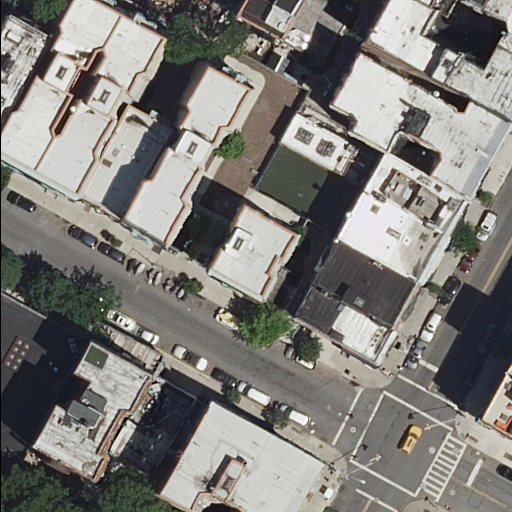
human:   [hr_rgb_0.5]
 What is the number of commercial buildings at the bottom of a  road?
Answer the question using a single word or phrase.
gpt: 0

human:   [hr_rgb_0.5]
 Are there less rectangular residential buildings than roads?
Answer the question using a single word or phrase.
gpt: no

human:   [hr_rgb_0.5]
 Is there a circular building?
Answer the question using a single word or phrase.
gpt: no

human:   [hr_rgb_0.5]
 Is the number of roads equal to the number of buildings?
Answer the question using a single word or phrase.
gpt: no

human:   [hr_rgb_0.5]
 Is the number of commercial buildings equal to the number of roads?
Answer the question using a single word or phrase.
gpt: no

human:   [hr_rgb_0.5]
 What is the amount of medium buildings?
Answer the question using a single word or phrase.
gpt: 17

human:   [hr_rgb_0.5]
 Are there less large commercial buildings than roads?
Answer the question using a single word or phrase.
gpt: yes

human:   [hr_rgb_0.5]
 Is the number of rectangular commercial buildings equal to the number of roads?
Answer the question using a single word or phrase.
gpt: no

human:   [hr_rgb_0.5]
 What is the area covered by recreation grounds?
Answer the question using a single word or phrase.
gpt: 0m2

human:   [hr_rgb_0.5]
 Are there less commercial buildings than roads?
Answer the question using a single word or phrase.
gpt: yes

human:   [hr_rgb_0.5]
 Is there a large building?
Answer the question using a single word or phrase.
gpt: no

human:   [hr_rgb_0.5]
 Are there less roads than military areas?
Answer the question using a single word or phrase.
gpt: no

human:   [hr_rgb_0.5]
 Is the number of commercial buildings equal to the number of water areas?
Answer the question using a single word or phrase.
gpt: yes

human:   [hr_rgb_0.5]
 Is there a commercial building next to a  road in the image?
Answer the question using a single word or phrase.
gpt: no

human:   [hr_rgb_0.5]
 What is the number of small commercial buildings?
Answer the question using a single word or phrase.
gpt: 0

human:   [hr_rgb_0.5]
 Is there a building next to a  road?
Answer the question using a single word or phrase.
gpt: yes

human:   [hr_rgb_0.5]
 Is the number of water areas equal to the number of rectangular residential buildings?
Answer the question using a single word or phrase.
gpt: no

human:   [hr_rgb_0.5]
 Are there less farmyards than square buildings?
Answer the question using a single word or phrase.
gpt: no

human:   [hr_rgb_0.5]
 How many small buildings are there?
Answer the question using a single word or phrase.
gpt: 5

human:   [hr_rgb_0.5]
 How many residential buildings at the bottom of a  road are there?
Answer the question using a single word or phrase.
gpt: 5

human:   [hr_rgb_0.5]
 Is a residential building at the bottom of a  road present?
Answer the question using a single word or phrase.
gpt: yes

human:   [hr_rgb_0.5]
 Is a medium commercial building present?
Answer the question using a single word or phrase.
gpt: no

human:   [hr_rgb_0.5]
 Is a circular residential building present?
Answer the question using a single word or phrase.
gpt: no

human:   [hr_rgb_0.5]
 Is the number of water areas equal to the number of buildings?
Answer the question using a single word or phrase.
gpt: no

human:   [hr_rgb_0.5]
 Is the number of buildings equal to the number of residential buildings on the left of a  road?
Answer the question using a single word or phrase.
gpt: no

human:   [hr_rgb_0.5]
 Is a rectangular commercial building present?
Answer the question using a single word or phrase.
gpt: no

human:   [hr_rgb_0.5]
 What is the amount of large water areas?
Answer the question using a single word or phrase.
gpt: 0

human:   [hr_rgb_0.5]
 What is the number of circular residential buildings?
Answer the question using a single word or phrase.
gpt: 0

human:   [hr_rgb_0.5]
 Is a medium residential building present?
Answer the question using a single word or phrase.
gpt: yes

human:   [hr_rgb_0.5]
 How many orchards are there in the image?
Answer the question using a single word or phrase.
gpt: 0

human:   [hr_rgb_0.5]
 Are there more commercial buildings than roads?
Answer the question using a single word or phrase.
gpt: no

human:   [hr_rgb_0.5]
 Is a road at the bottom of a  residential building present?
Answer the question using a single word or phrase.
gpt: yes

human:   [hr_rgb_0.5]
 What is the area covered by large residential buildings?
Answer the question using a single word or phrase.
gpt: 0m2

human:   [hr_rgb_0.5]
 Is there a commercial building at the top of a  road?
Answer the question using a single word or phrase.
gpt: no

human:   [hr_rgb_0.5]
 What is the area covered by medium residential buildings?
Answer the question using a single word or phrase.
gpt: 4252m2

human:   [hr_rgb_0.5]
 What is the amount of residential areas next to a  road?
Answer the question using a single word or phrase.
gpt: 0